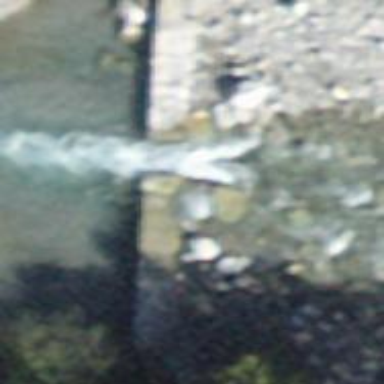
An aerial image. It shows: Weir along the waterway.